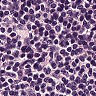
Metastatic tissue present: no